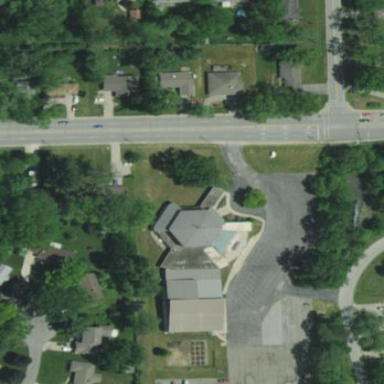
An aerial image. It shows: Building that serves as place of worship.